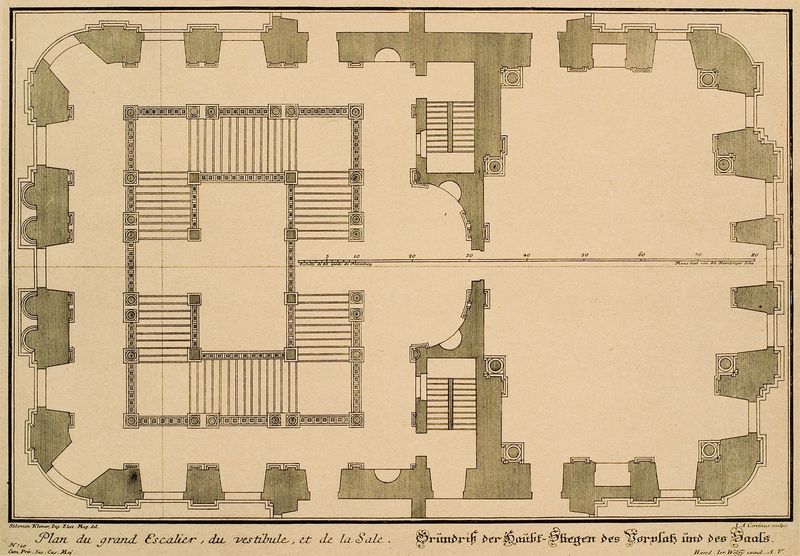
Titel: Grundriß der Haubt-Stiegen des Vorplatz und des Saals
Künstler: Salomon Kleiner
Schlagwörter: fenster, tür, zeichnung, haus, büsche, garten, schrift, ansicht, türen, linien, türe, saal, französisch, treppen, druck, mauern, treppenhaus, plan, nummer, grundriss, maßstab, bauplan, vorplatz, stiegen, grudriss, du, saals